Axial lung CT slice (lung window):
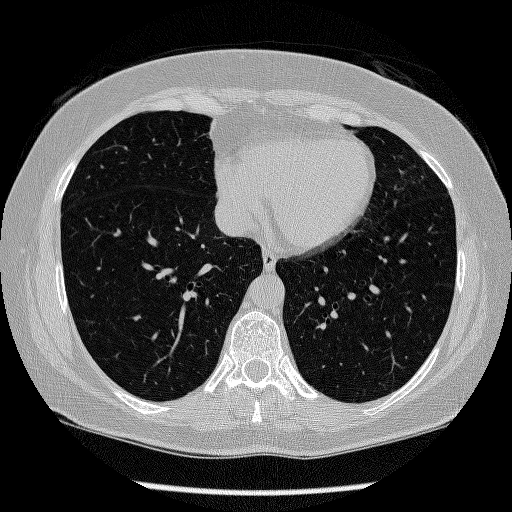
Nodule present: no